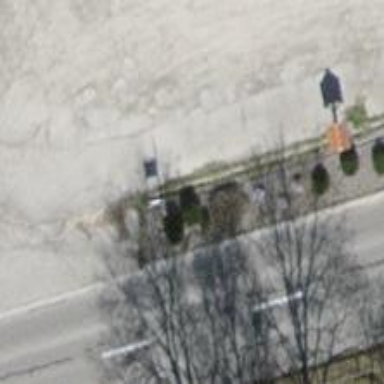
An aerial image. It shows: Bus stop with platform for public transport.